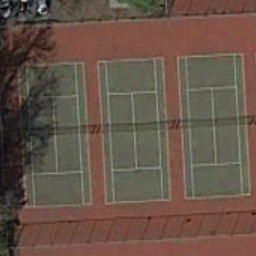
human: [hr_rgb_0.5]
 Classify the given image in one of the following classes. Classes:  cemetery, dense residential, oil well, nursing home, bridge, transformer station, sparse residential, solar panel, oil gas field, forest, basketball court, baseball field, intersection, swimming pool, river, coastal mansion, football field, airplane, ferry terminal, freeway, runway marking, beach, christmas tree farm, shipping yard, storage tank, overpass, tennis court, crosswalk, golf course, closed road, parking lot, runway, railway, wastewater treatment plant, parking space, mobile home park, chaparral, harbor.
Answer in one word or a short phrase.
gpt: tennis court